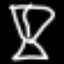
Label: hourglass